This plot shows a bearing's acceleration signal over time (raw waveform). Determine the bearing's health state. Answer with exactly one of: normal, inner_race, outer_race, ball.
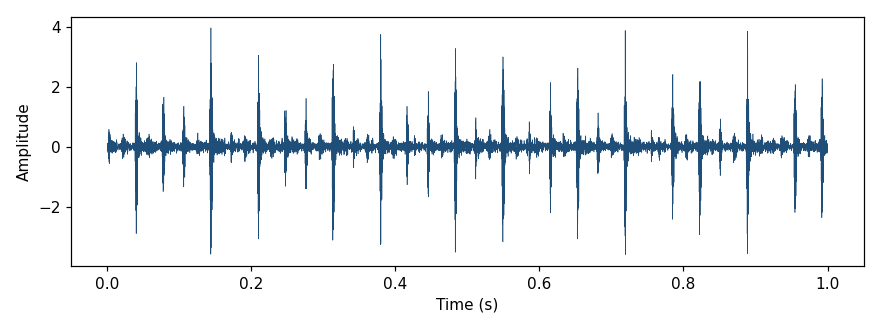
Answer: outer_race